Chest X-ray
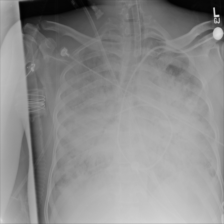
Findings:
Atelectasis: negative
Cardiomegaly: negative
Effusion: negative
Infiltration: negative
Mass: negative
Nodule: negative
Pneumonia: negative
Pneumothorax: negative
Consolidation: negative
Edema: negative
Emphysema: negative
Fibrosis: negative
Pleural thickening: negative
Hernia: negative